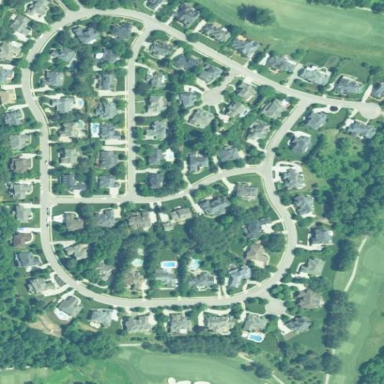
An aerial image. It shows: Residential area within neighborhood.